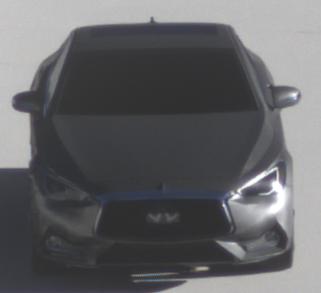
Make: Infiniti
Model: Q60 2.0t
Detailed model: Q60 (V37)
Model produced from: 2016/10
Model produced until: 2018/08
Doors: 2
Color: gray
Road condition: dry road
Daytime: sunrise or sunset
Contrast: medium contrast